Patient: sex M, age 57
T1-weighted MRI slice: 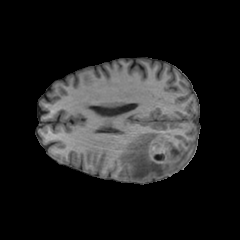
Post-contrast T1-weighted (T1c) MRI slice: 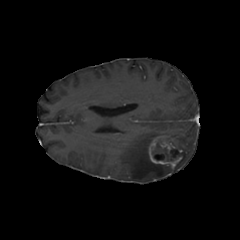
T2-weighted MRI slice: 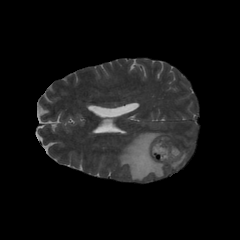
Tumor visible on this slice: yes
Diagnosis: Glioblastoma, IDH-wildtype
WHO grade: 4